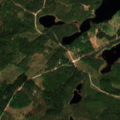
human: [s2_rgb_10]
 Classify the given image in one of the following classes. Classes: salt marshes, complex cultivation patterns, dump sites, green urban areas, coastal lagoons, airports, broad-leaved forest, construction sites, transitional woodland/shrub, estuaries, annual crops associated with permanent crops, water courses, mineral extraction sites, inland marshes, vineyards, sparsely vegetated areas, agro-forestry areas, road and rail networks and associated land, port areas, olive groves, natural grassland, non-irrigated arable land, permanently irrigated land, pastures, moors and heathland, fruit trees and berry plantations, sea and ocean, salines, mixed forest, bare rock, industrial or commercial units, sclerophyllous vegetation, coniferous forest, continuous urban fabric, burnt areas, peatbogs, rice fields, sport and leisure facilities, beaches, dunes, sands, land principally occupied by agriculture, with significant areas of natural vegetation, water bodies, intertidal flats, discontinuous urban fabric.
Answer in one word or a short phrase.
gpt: coniferous forest, mixed forest, transitional woodland/shrub